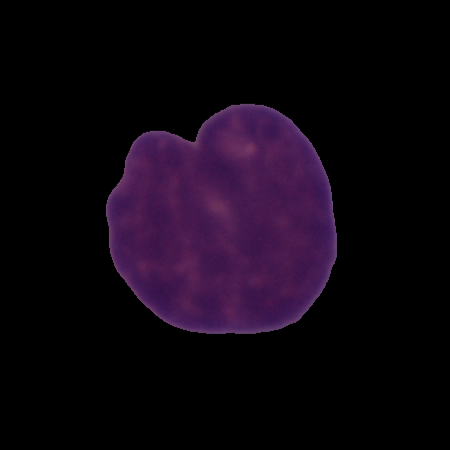
Label: cancer